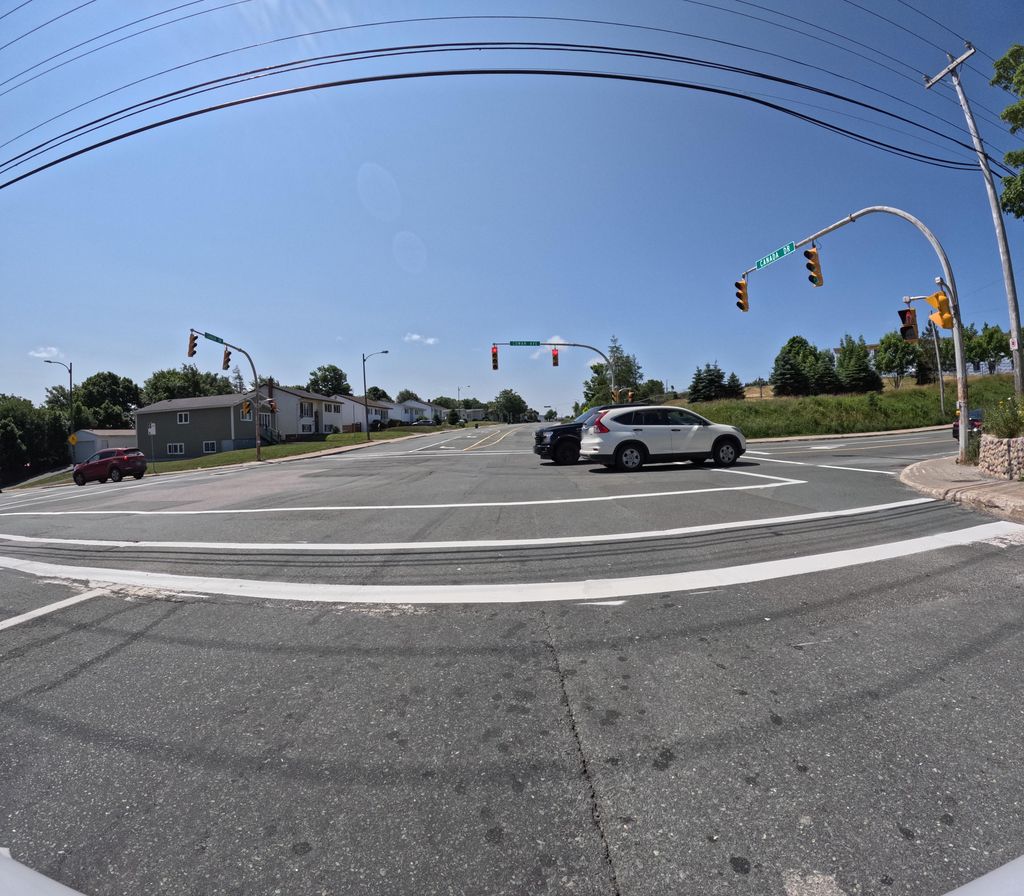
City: st_johns